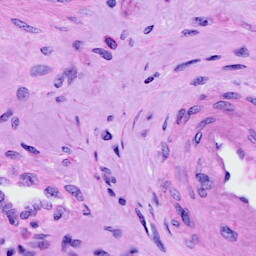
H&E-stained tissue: Cervix